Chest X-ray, PA view. Patient: 60 years old, sex M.
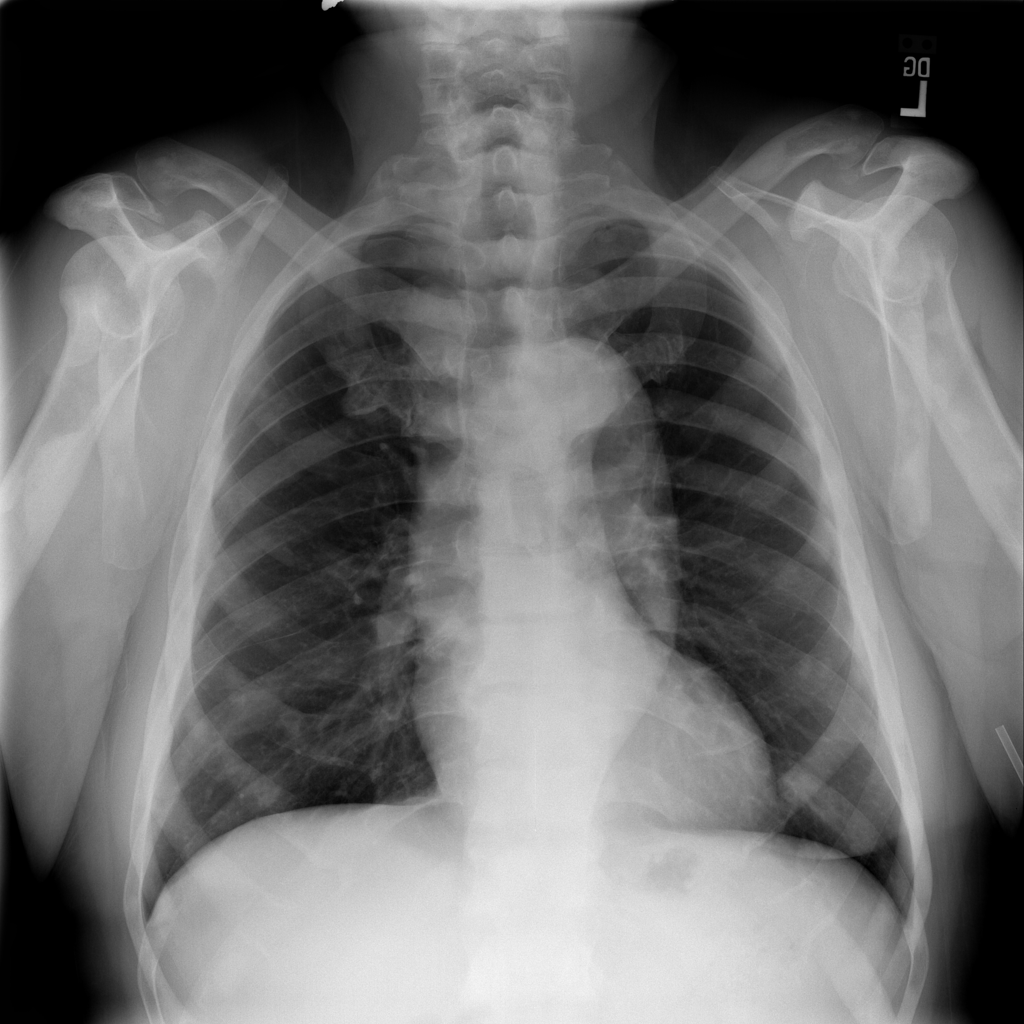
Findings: Emphysema